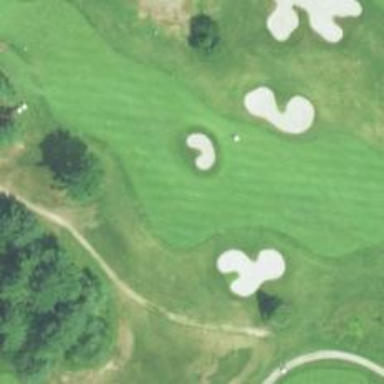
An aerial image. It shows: View of golf hole.